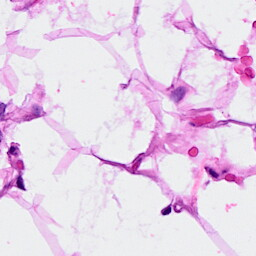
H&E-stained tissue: Breast